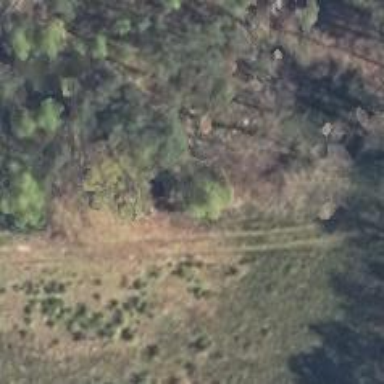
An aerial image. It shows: Hunting stand.